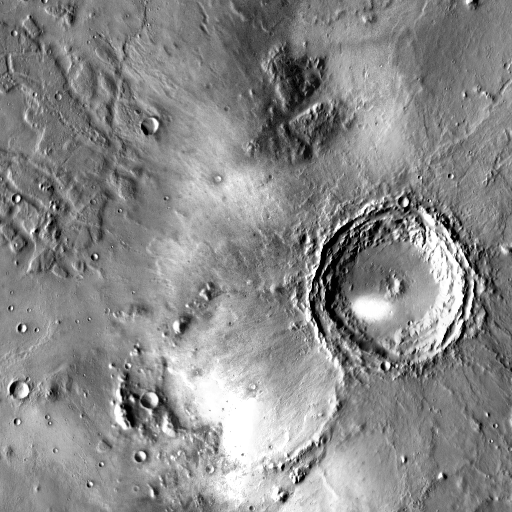
Crater classes present: Background, Other, Layered, Buried, Secondary